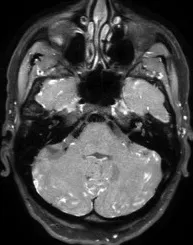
CE-VWI. Sensibility in detecting LME in posterior fossa. (A-C) Show LME evaluation at onset in Case 1: LME is more evident in CE-VWI compared to CE-T1 and also to CE-FLAIR, located along the folia of the cerebellar hemispheres and vermis.
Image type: radiology (mri)